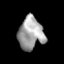
Tissue: lung
Cell type: Epithelial cells
Senescence score: 0.2097
Nuclear area (px): 790
Mean DAPI intensity: 162.456